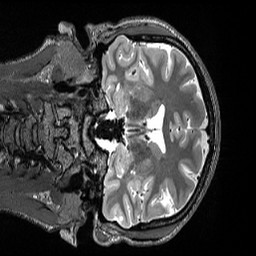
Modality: T2w
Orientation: coronal
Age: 28
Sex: female
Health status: ill
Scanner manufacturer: siemens
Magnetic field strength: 3 T
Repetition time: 3.2 s
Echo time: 0.563 s